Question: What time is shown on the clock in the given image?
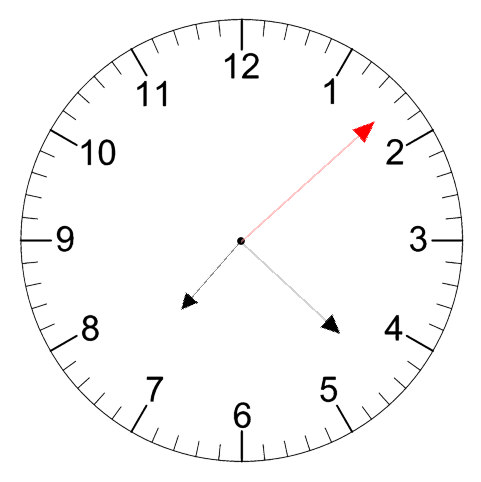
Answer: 07:22:08